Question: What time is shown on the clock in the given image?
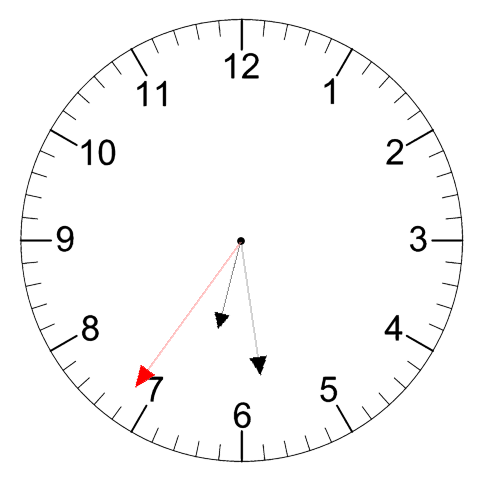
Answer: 06:28:36